Question: I want to do something like this (custom buttons in a topbar):

Currently i've just implemented my custom view with buttons.
But now I need to add support of pushing new controllers clicking these buttons ->
and here I've faced:
'''
Push segues can only be used when the source controller is managed by an instance of UINavigationController.'
'''
Is it possible to create a custom navbar that can handle push actions?
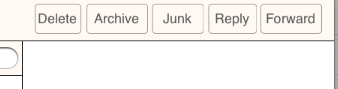
Answer: In xcode hold 'CTRL' and drag from the button to the other view controller and click 'modal' on the drop down.